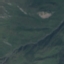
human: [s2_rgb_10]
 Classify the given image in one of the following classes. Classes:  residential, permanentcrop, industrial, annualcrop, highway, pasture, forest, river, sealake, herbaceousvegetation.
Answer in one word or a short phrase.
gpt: HerbaceousVegetation